Question:
In the image above class B inherits class A. If B inherits all A's methods, shouldn't the arrow be from A to B? In my opinion it would make more sense if the arrow was from A to B.
Is there a reason that the direction of the arrow is this way and not the other way around? I would love to hear the explanation.
Thank you.
EDIT: I know that this is the way that UML is designed, and that the diagram above is true according to the rules of UML, but my question is UML made the arrow go this way .
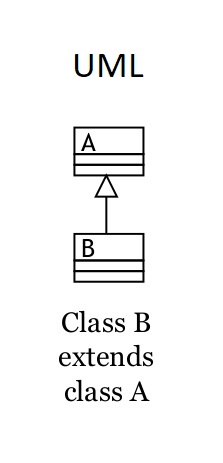
Answer: The reason is that in your case 'B' references (or as you will calls out to) 'A'. There is no knowledge about 'B' in 'A', so no arrow from A to B, but rather the other way around.
The UML entity diagram is not about who 'gets' what, but rather about who references/knows about who.